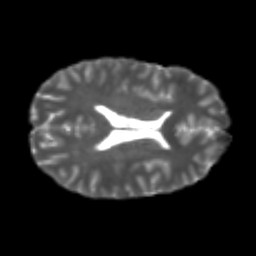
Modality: T2w
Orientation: axial
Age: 26
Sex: male
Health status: healthy
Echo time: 0.074 s